Interaction volume radius: 10 \u00c5
Interaction volume height: 15 \u00c5
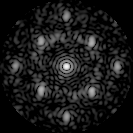
Disorder parameter: 0.3969